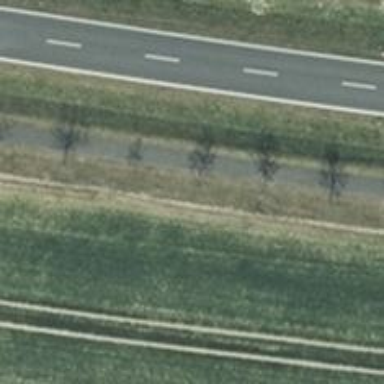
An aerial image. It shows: Deciduous tree with broadleaved leaves.